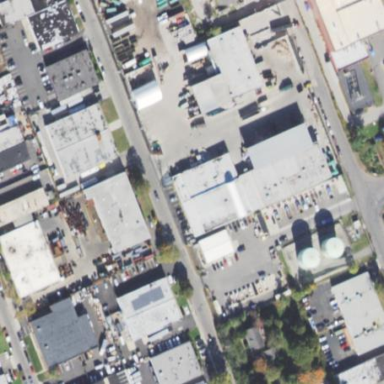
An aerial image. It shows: Commercial building.